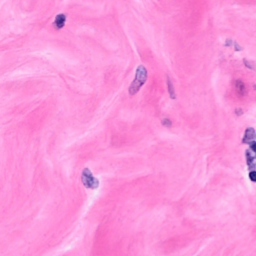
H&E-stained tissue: Breast